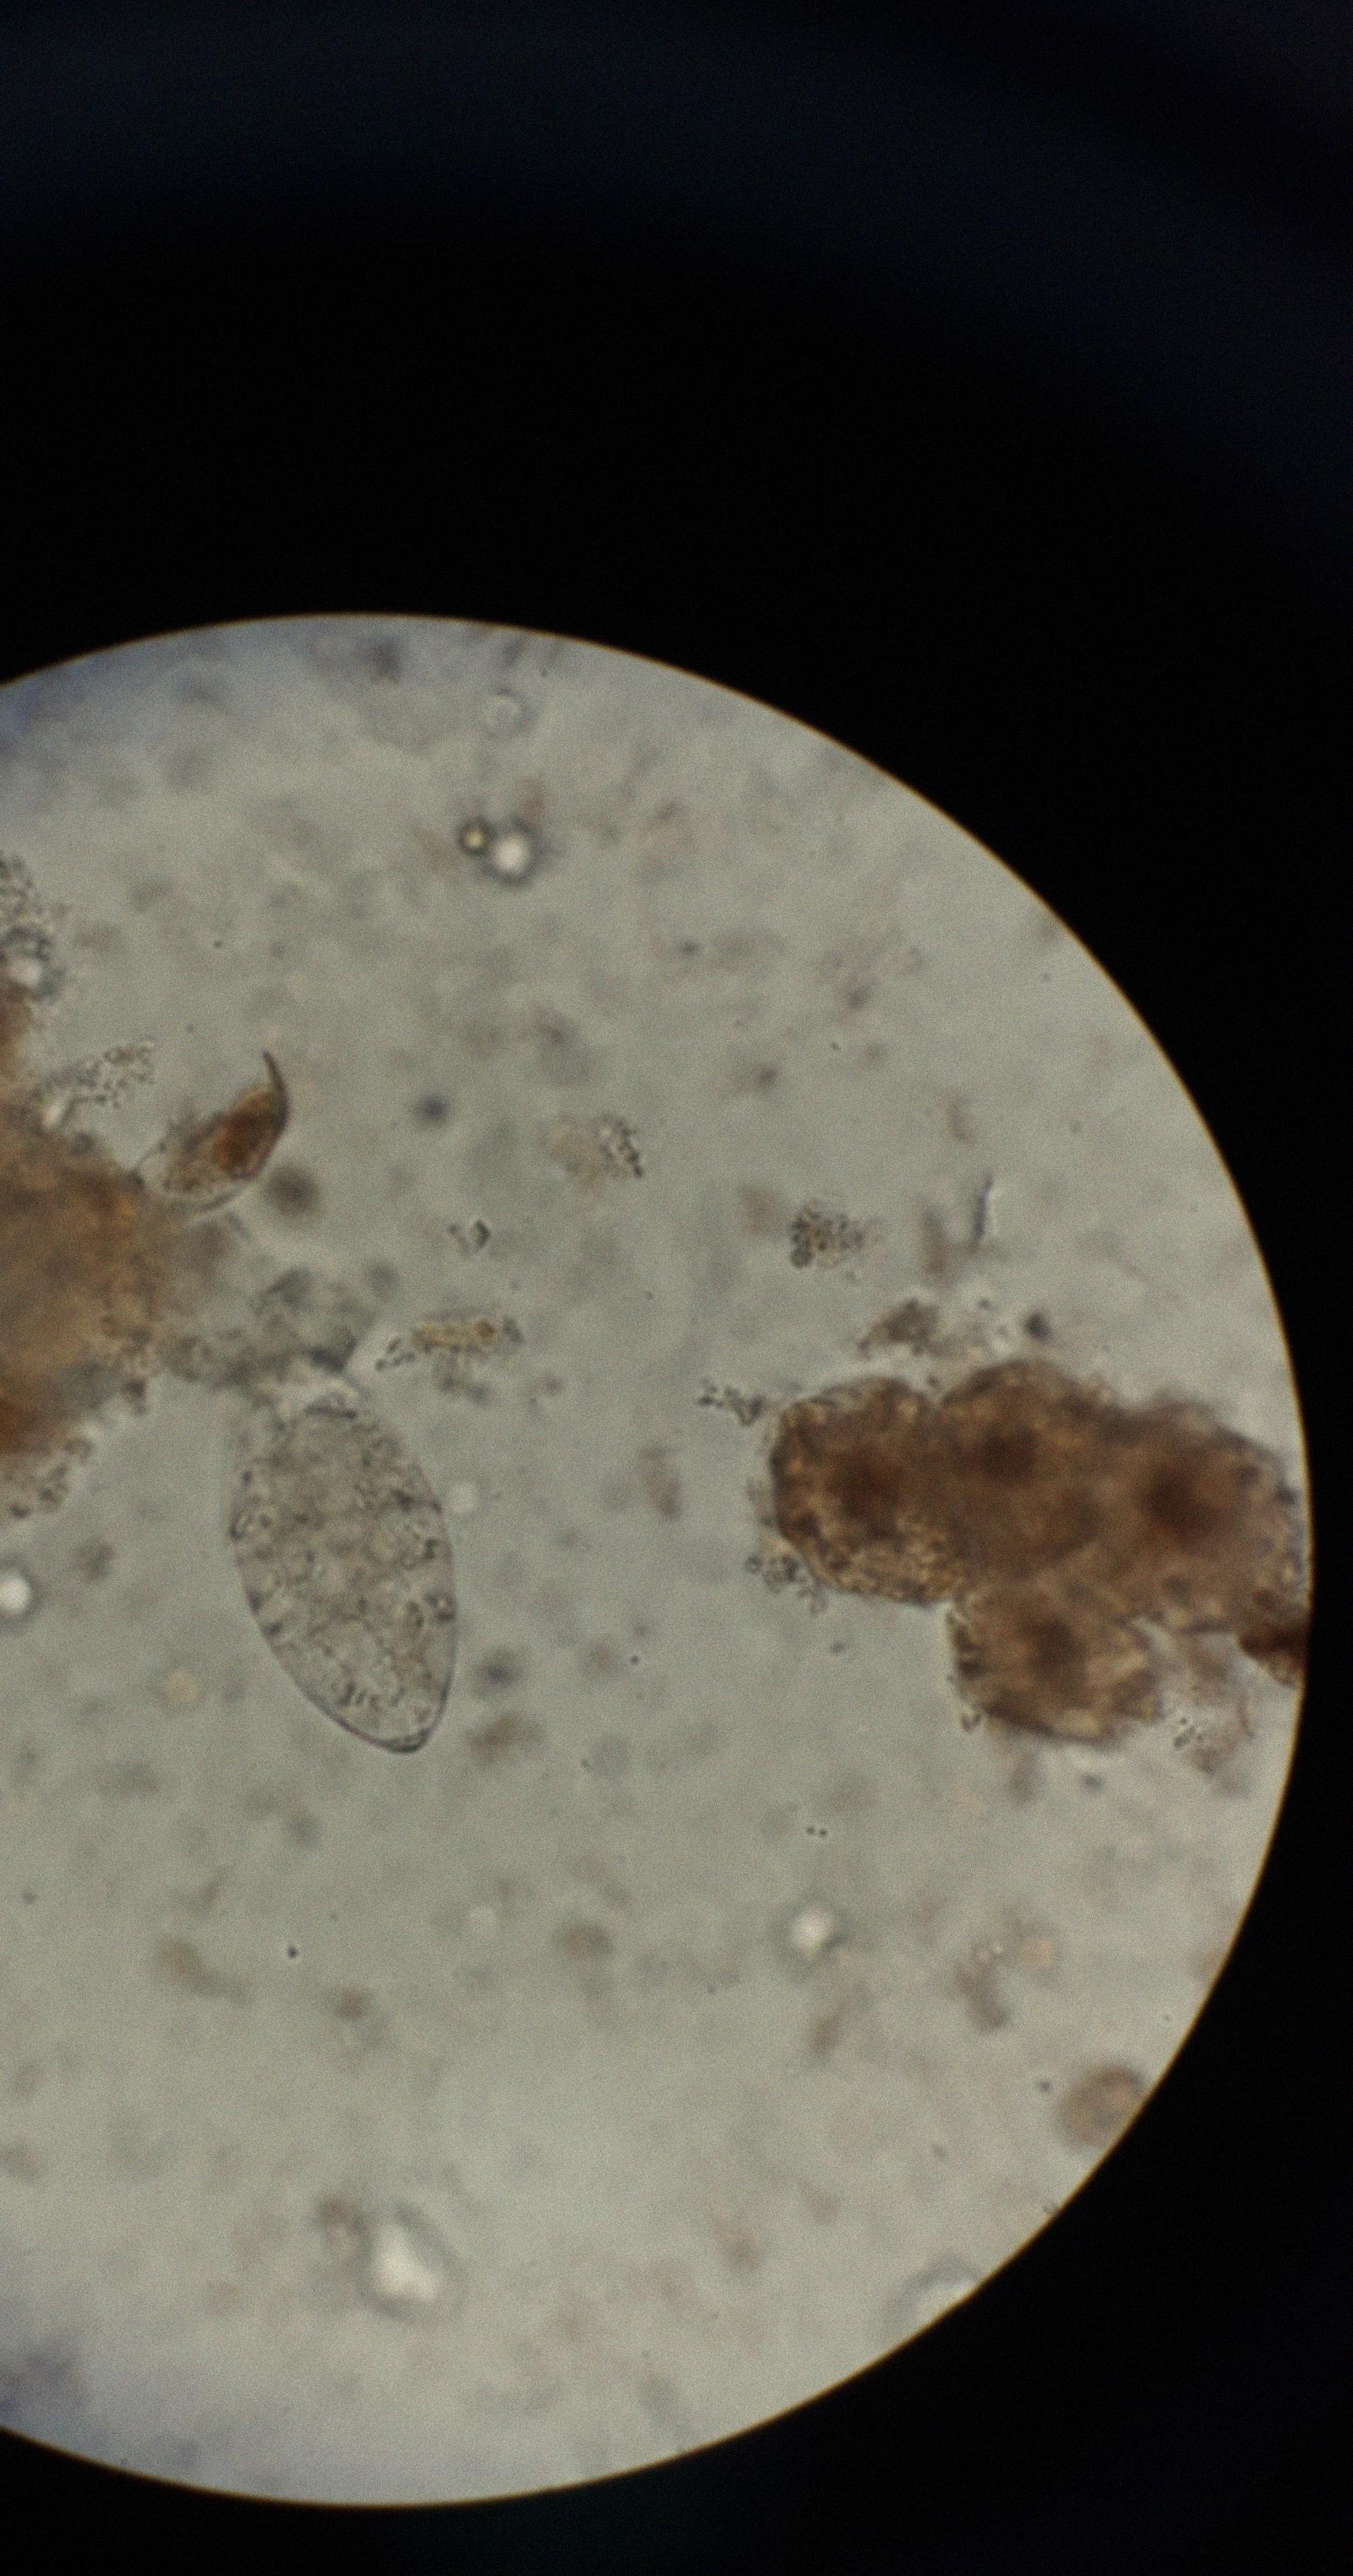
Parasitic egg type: Fasciolopsis buski